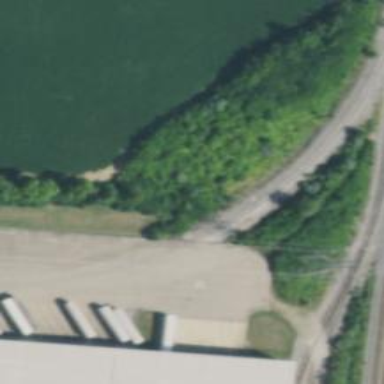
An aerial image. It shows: Railway spur service.